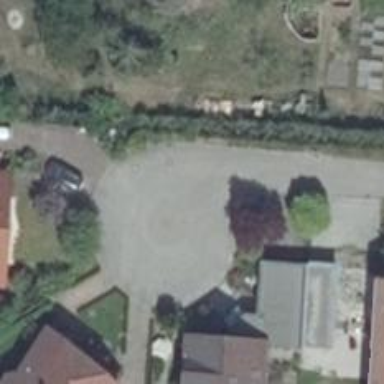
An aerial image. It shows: Turning circle on the road.